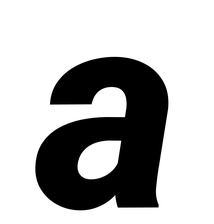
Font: Roboto-Italic_ExtraBold_Italic